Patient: sex M, age 21
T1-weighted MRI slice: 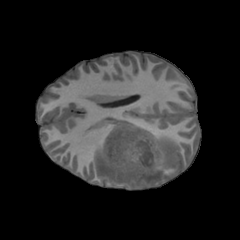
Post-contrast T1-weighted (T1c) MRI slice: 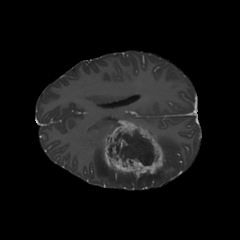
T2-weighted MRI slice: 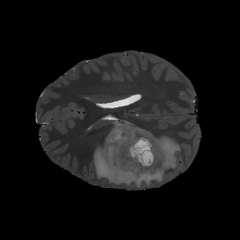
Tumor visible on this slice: yes
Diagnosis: Glioblastoma, IDH-wildtype
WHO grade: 4